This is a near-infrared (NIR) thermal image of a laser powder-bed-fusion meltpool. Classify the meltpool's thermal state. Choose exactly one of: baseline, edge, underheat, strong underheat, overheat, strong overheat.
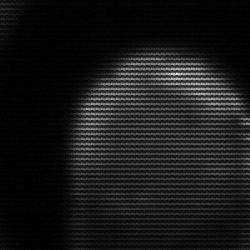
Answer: edge